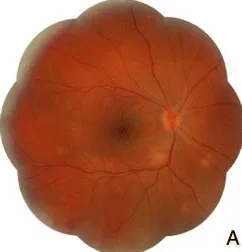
OD fundus. A; Initial visit: optic disc hyperemia and edema and several yellowish subretinal lesions located in the posterior pole and lower midperiphery.
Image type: ophthalmic_imaging (fundus_photograph)